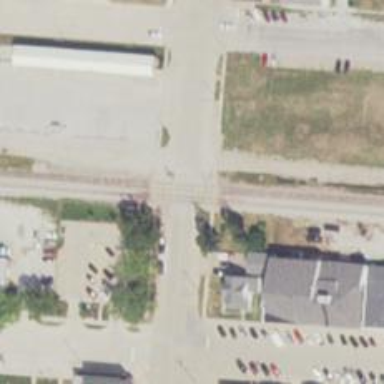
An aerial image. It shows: Level crossing along the railway.